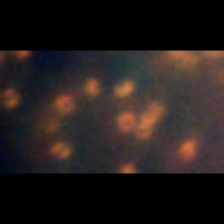
Taxon: Phaeocystis
Group: Other